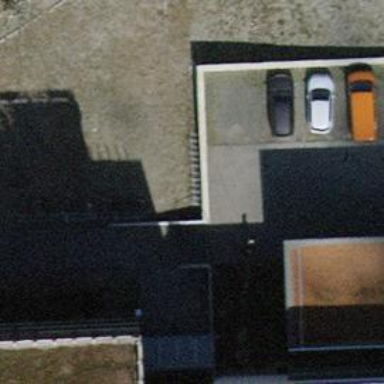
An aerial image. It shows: Bicycle parking facility.